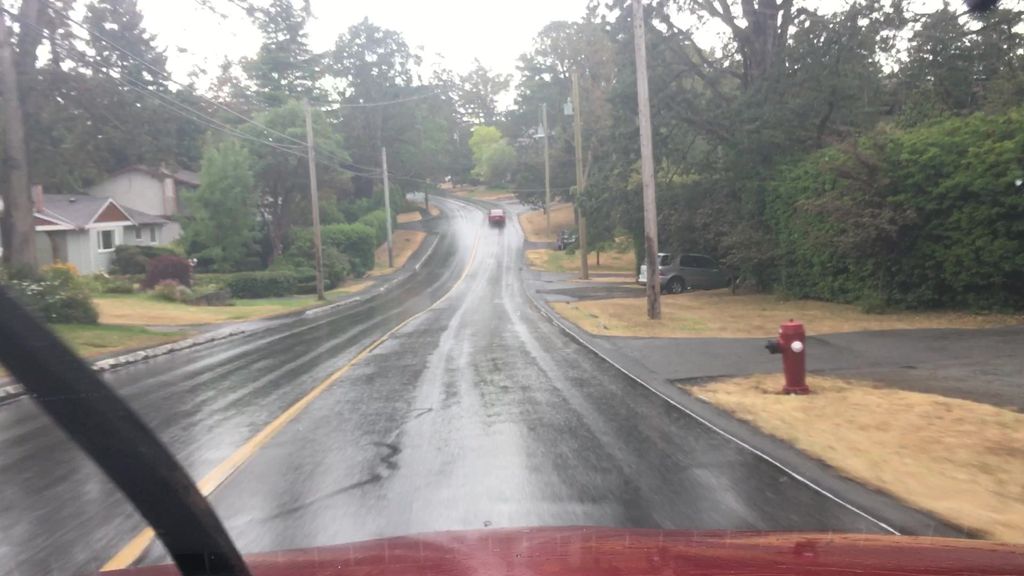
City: victoria